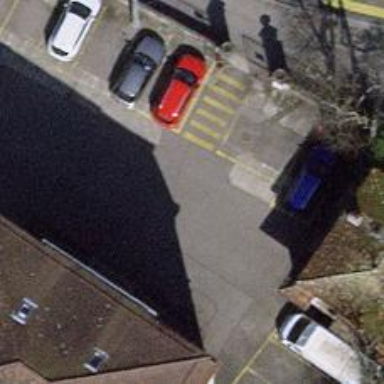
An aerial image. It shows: Car sharing facility.